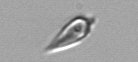
Label: Oxytoxum